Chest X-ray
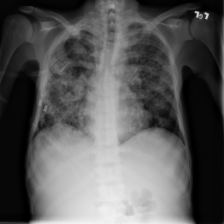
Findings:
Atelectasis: negative
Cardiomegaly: negative
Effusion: negative
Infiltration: positive
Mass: negative
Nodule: negative
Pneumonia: negative
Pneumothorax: negative
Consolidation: negative
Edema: negative
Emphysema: negative
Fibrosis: negative
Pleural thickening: negative
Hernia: negative